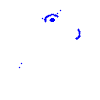
Particle: pion